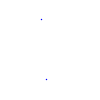
Particle: pion